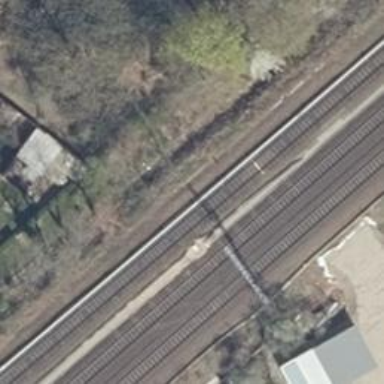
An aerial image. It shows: Light rail electrified railway.